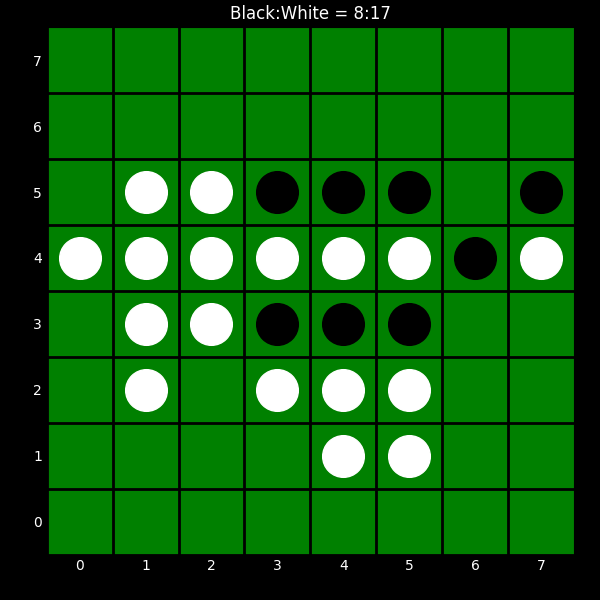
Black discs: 8
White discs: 17